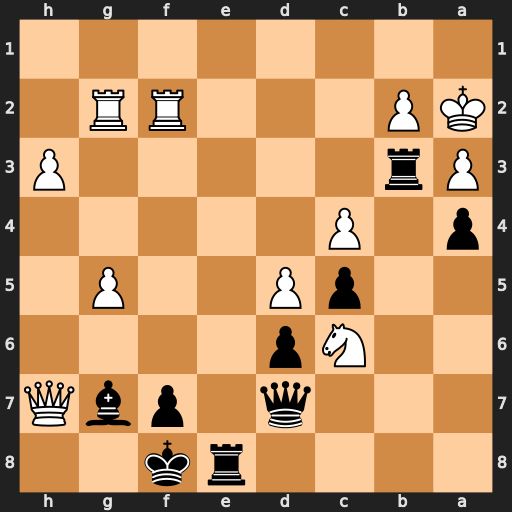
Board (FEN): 4rk2/3q1pbQ/2Np4/2pP2P1/p1P5/Pr5P/KP3RR1/8
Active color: b
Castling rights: -
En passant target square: -
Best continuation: Re1 Rf6 Qxh3 Qxh3 Rxh3